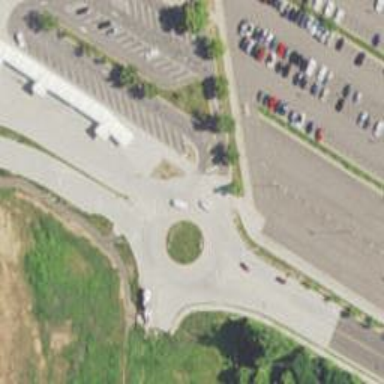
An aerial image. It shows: Tertiary road with asphalt surface leading to roundabout.